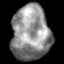
Tissue: lung
Cell type: Epithelial cells
Senescence score: 0.1993
Nuclear area (px): 2070
Mean DAPI intensity: 142.399